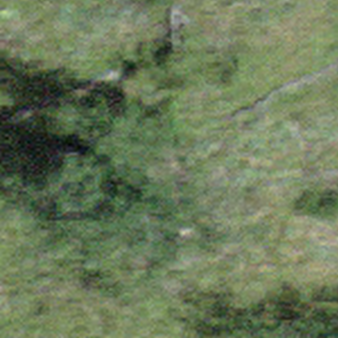
Label: other